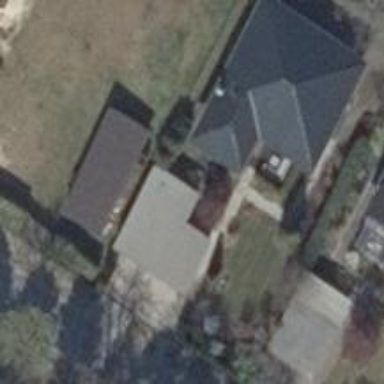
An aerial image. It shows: Detached building with hipped roof.